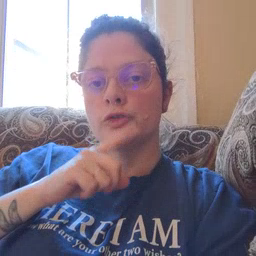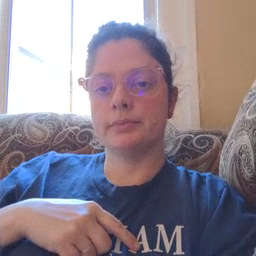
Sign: shhh